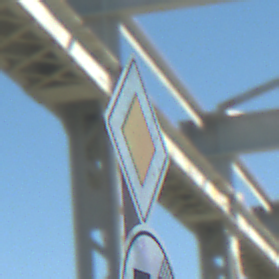
Verkehrszeichen: Vorfahrtsstrasse
Zusatzzeichen unten: EndeGeschwindigkeit70
Umgebung: Outdoor, Special
Tageszeit: MorningAfternoon
Wetter: Clear
Licht: Natural
Jahreszeit: NotSpecified
Kontrast: HighContrast